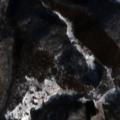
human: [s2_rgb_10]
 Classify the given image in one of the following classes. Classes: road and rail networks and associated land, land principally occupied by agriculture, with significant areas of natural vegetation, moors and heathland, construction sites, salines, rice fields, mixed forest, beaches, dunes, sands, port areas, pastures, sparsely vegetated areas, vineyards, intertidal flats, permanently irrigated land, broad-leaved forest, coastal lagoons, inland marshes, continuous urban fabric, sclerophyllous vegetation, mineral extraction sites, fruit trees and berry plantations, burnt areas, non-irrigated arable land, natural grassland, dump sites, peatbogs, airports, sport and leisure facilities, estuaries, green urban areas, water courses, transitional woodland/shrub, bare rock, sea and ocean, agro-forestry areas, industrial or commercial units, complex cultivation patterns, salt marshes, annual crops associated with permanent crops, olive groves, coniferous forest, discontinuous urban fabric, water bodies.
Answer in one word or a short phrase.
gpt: broad-leaved forest, natural grassland, transitional woodland/shrub